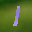
Label: 1